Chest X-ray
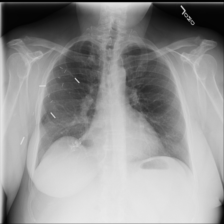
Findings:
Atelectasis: negative
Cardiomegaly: negative
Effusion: negative
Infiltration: negative
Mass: negative
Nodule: negative
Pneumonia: negative
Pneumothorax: negative
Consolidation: negative
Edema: negative
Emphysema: negative
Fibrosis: negative
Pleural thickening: negative
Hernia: negative